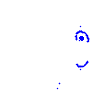
Particle: electron